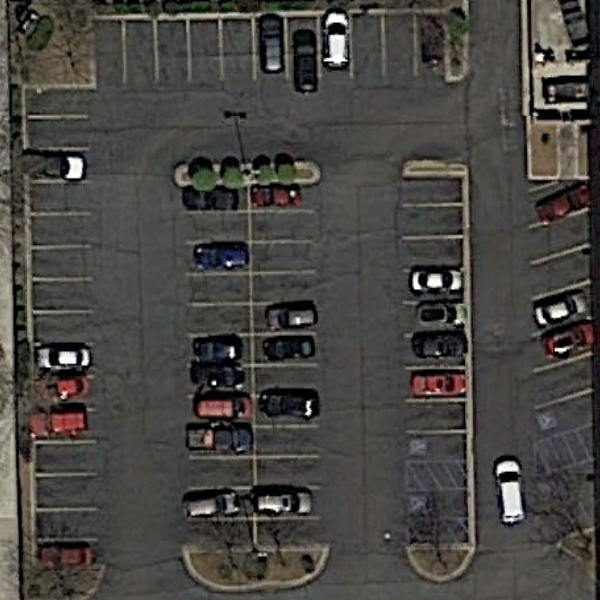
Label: Parking